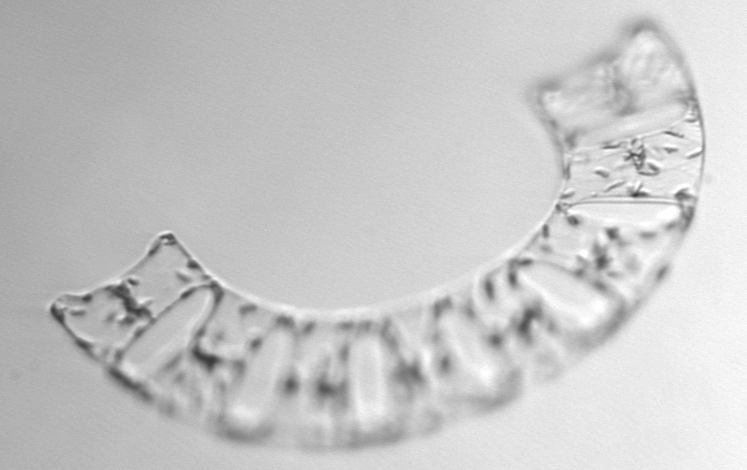
Label: Eucampia